Field crop: maize
Growth stage: 2
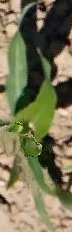
Species: maize